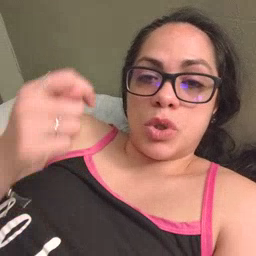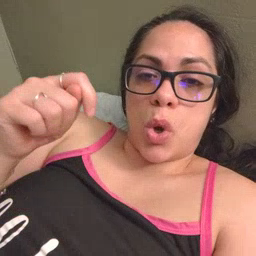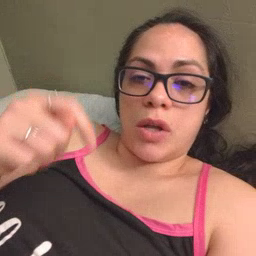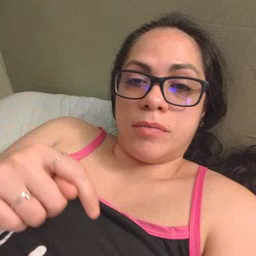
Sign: toy